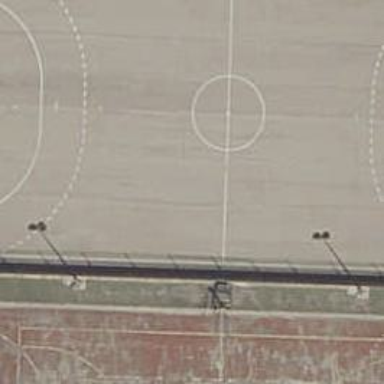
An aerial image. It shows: Soccer pitch for outdoor sports and leisure activities.